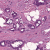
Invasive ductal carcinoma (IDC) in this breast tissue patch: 1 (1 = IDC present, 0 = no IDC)